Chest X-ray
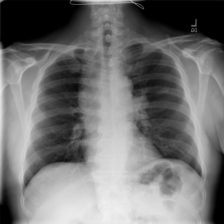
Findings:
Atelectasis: negative
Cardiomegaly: negative
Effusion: negative
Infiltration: positive
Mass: positive
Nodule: negative
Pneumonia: negative
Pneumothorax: negative
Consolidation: negative
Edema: negative
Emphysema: negative
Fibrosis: negative
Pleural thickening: negative
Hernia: negative